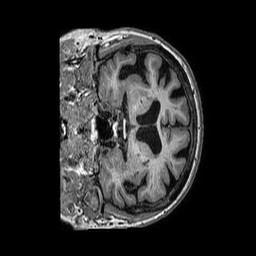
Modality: T1w
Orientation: coronal
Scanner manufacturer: philips
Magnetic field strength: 3 T
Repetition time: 0.006564 s
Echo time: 0.002956 s